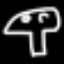
Label: mushroom